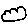
Label: cloud